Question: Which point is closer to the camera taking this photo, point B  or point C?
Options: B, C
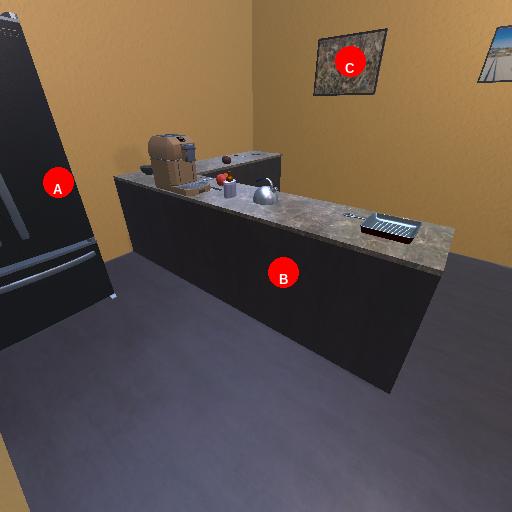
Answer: B